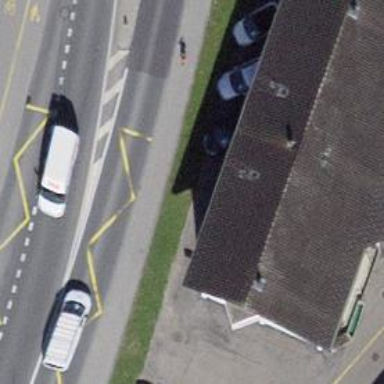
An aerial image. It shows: Asphalt platform for public transport.